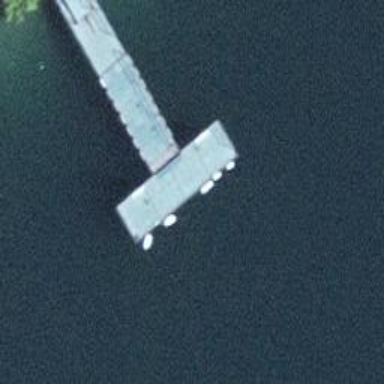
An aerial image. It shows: Man-made pier.